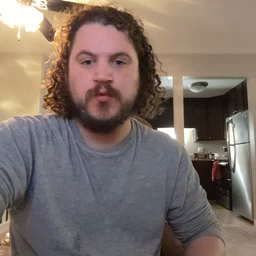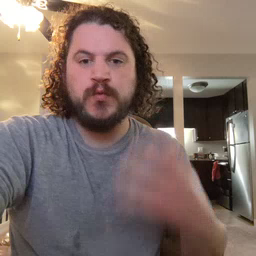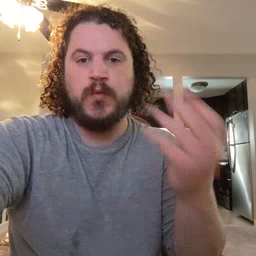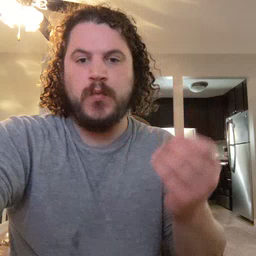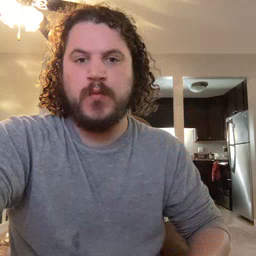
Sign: go